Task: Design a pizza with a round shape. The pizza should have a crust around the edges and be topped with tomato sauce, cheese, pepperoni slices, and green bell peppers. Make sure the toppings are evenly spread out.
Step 397:
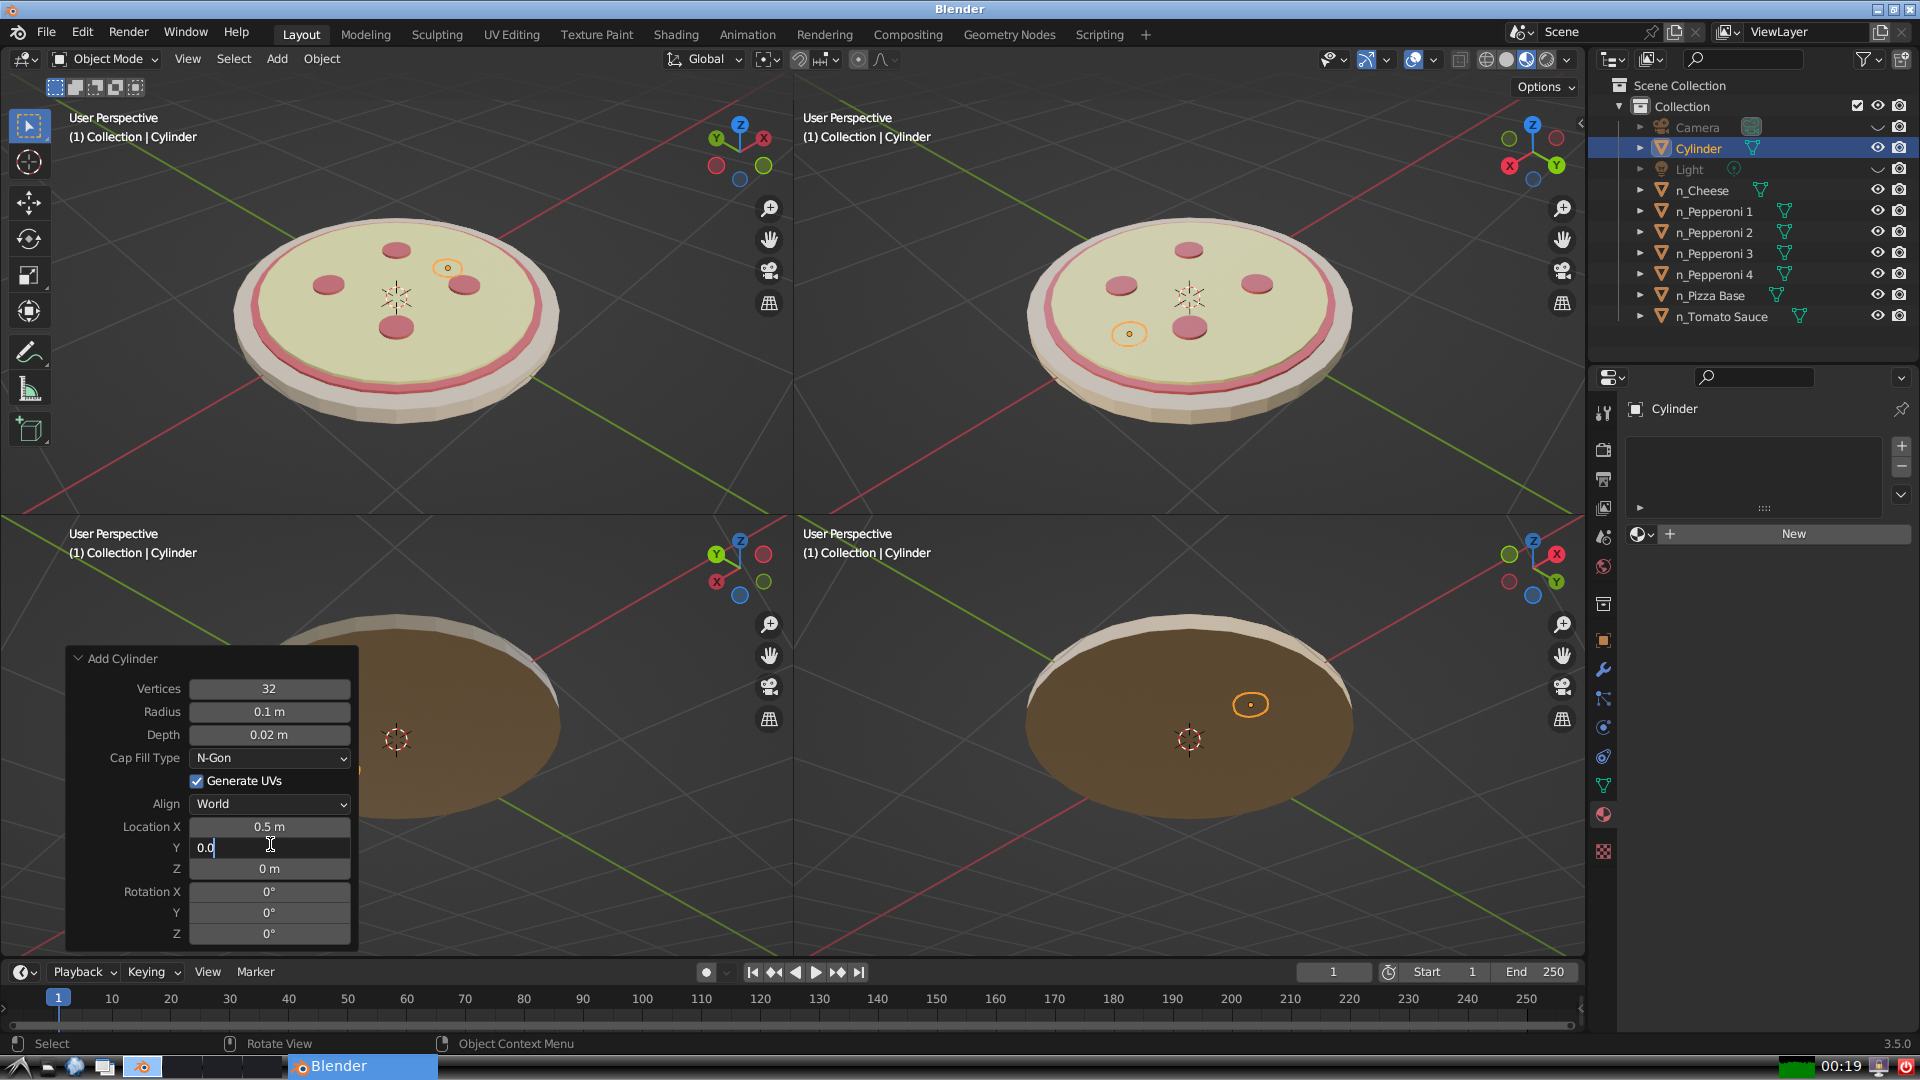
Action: {"key_press": ['Return']}